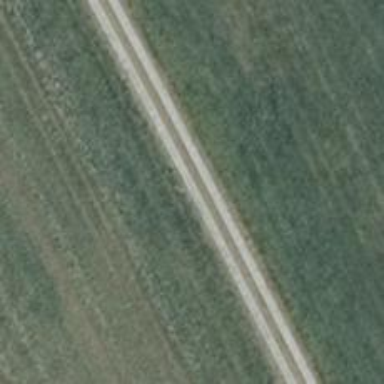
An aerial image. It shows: Track with grade 1 quality.